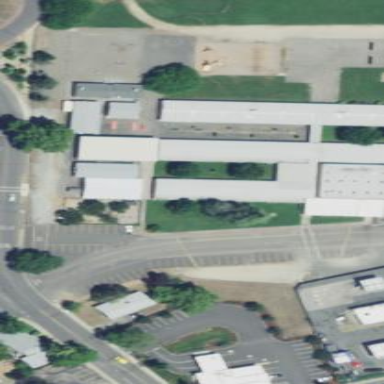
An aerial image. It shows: School building.